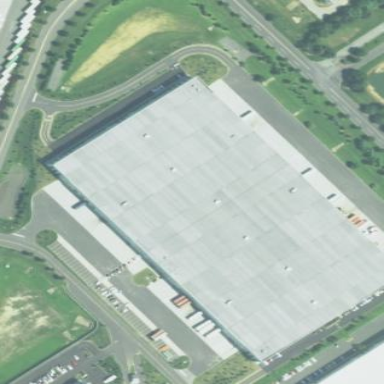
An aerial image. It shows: Warehouse building.